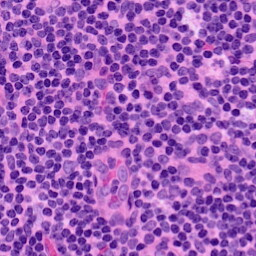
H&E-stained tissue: LymphNode